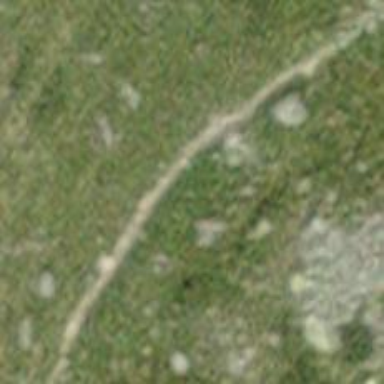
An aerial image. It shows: Path.